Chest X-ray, AP view. Patient: 9 years old, sex M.
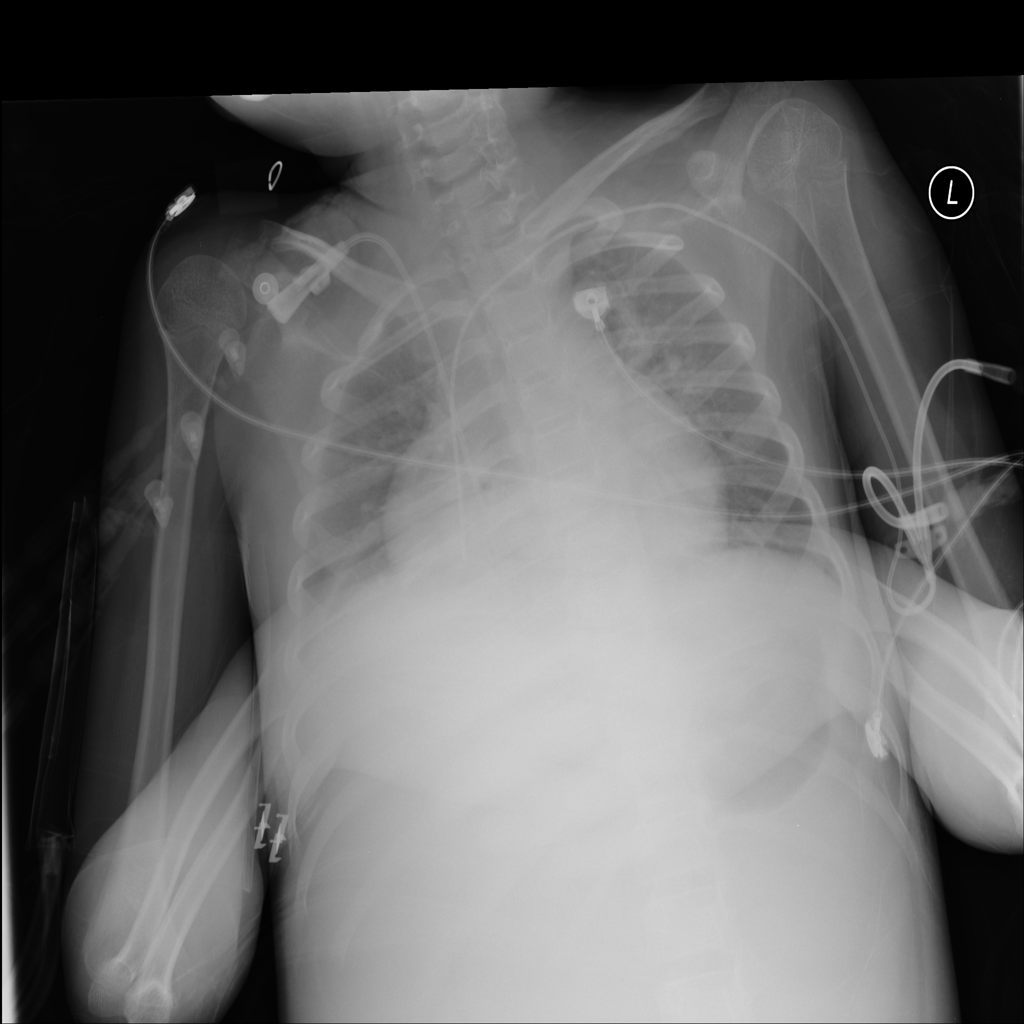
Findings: Atelectasis